Question: I still have problem to well understand how the float property works in CSS. I do apologize because I know this is css basics but I really want to understand that and get a good explanation. I've created an <URL> to show you.
Here is my page :

I just want to resize the second div at the right. When I look at it in the Chrome Developer Tools, I see that this div begins at the top left of the window and not after the red square. I'd like it to begins just after the red square to change the width properly without calculating the size of the square and doing something like
'''
width = square size + width i want
'''
Do you know how this it happens and how to properly resize the width of the second div ?
EDIT: the <URL> consists in add the float property to the second div too. The explanation is the following : floated elements are removed from the flow, so they don't stack with the non-floated elements.
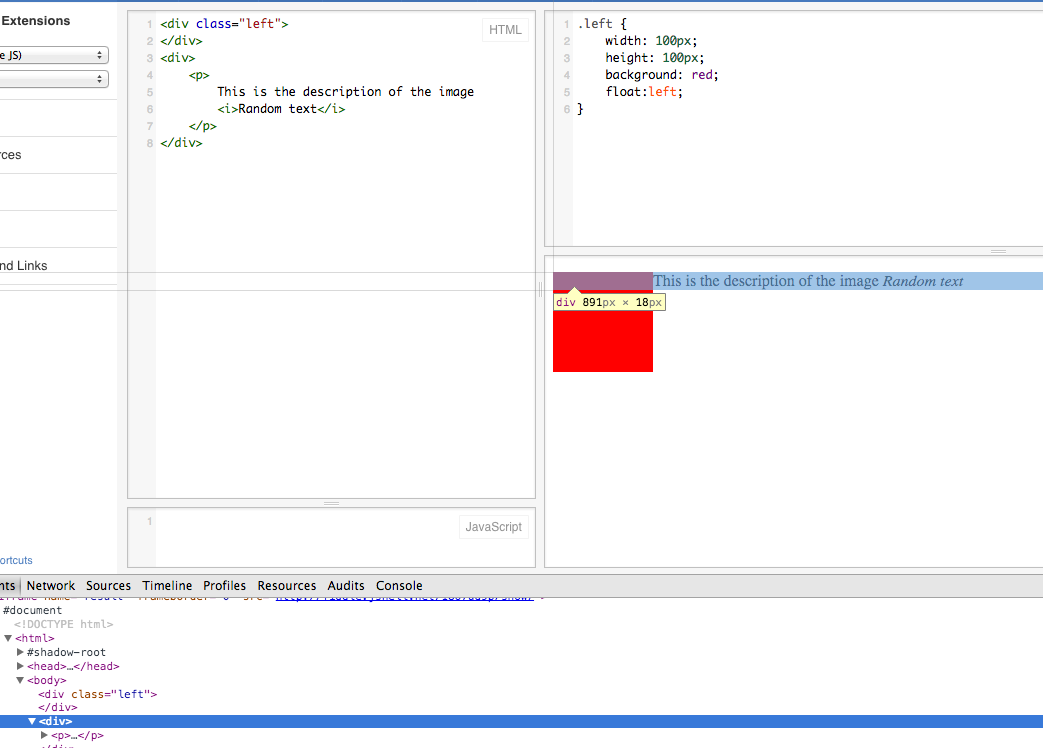
Answer: You need to set float for another div too.
We generally do like below:
html
'''
<div class="float-left">
<p>floated left</p>
</div>
<div class="float-left"><!--- to float next to previous div--->
<p>floated left</p>
</div>
'''
css
'''
.float-left{
float: left;
}
'''
As per your comment:
We do clear the float values because the container contents would never been collapsed.